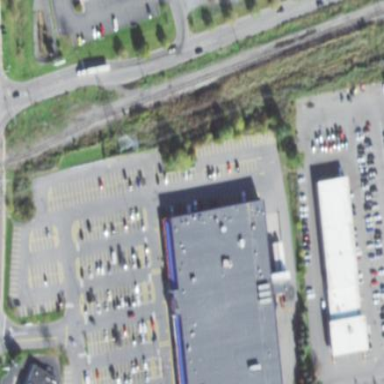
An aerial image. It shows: Retail building housing supermarket with white roof.